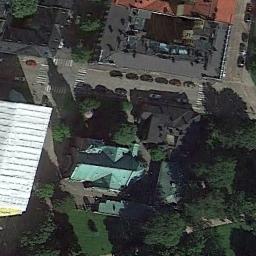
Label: church